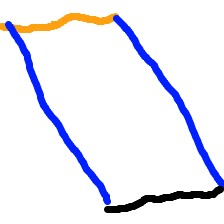
Shape: parallelogram